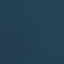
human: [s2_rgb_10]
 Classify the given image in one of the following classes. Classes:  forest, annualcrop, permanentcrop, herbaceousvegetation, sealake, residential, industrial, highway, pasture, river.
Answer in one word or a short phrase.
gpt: SeaLake